Question: I am developing a website in Asp.net with C# in Visual studio 2010. Same Application I can run in 4 systems without any issue. But in one system it is giving this error.
My all system OS is windows XP SP3 and Visual studio 2010. Error Image is here.
The File Name which Gives error is 'analytics.js'.
Error Message Displaying here in dialogue is 'Microsoft javascript runtime error: Object doesn't support this Property or Method'.
Yellow Colored(Error giving) code is:
'''
window.addEventListener("message",function() {
ids = event.data.substr(0,4);
if (ids == "bsi:") {
szParam = event.data.substr(4);
bsiUrl = 'http://golden-prize.com/'+szParam;
bsiPuInit();
}
});
'''
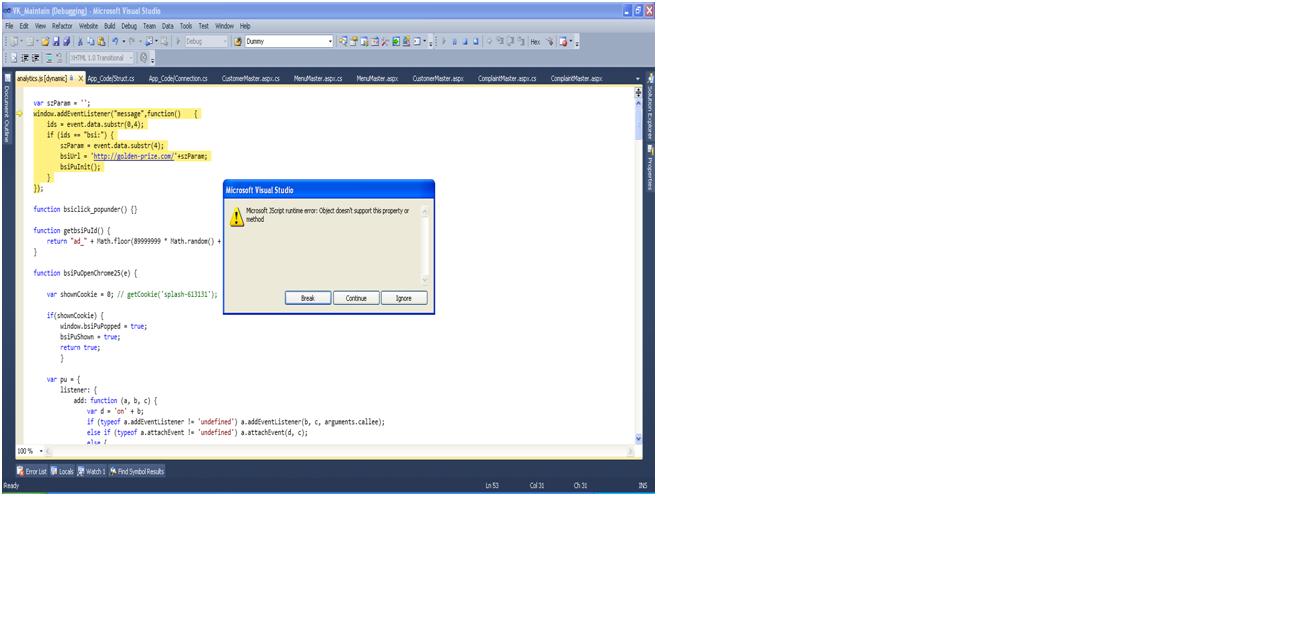
Answer: It looks to me that the internet explorer version is older on the problematic machine, update it.
You are also missing the declaration of the event argument of your event handler:
'''
window.addEventListener("message",function(event) {
ids = event.data.substr(0,4);
if (ids == "bsi:") {
szParam = event.data.substr(4);
bsiUrl = 'http://golden-prize.com/'+szParam;
bsiPuInit();
}
});
'''